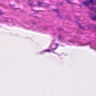
Metastatic tissue present: no